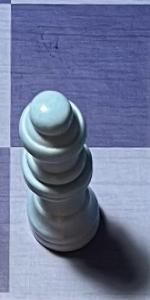
Label: Queen_White